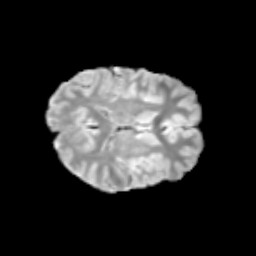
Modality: T2w
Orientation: axial
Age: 10
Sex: male
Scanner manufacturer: siemens
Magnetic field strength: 3 T
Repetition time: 3.8 s
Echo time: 0.07 s